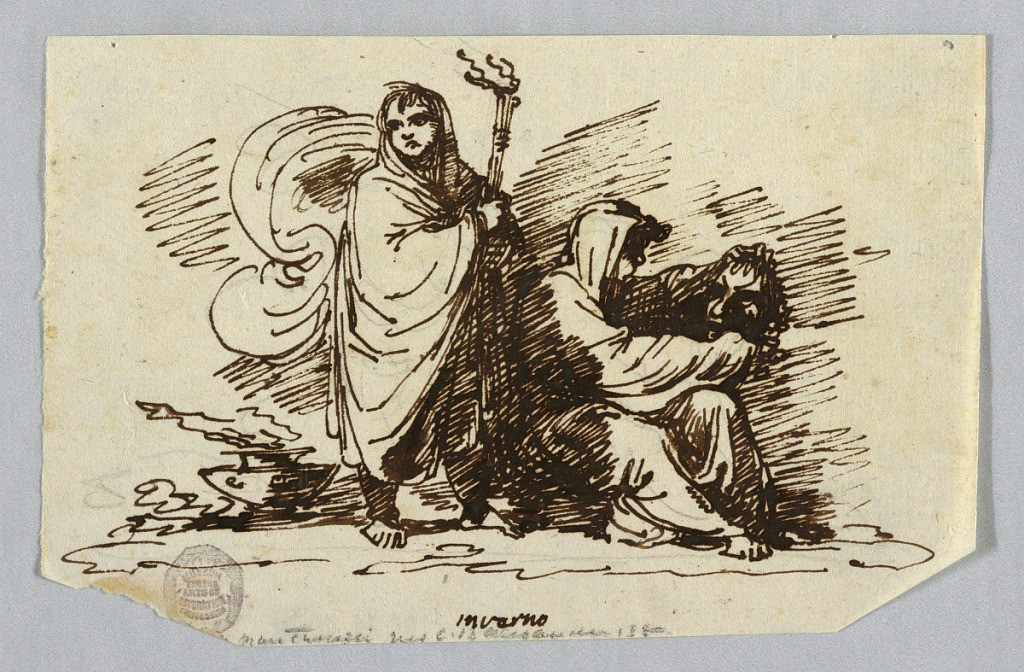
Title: Drawing
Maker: Felice Giani, Italian, 1758–1823
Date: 1790-1800
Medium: Pen and brown ink, traces of black chalk.
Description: Horizontal rectangle. At left, a standing putto with a burning torch; at right, a seated putto looking at a mask he holds out in both hands. At left, a burning brazier.